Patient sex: F
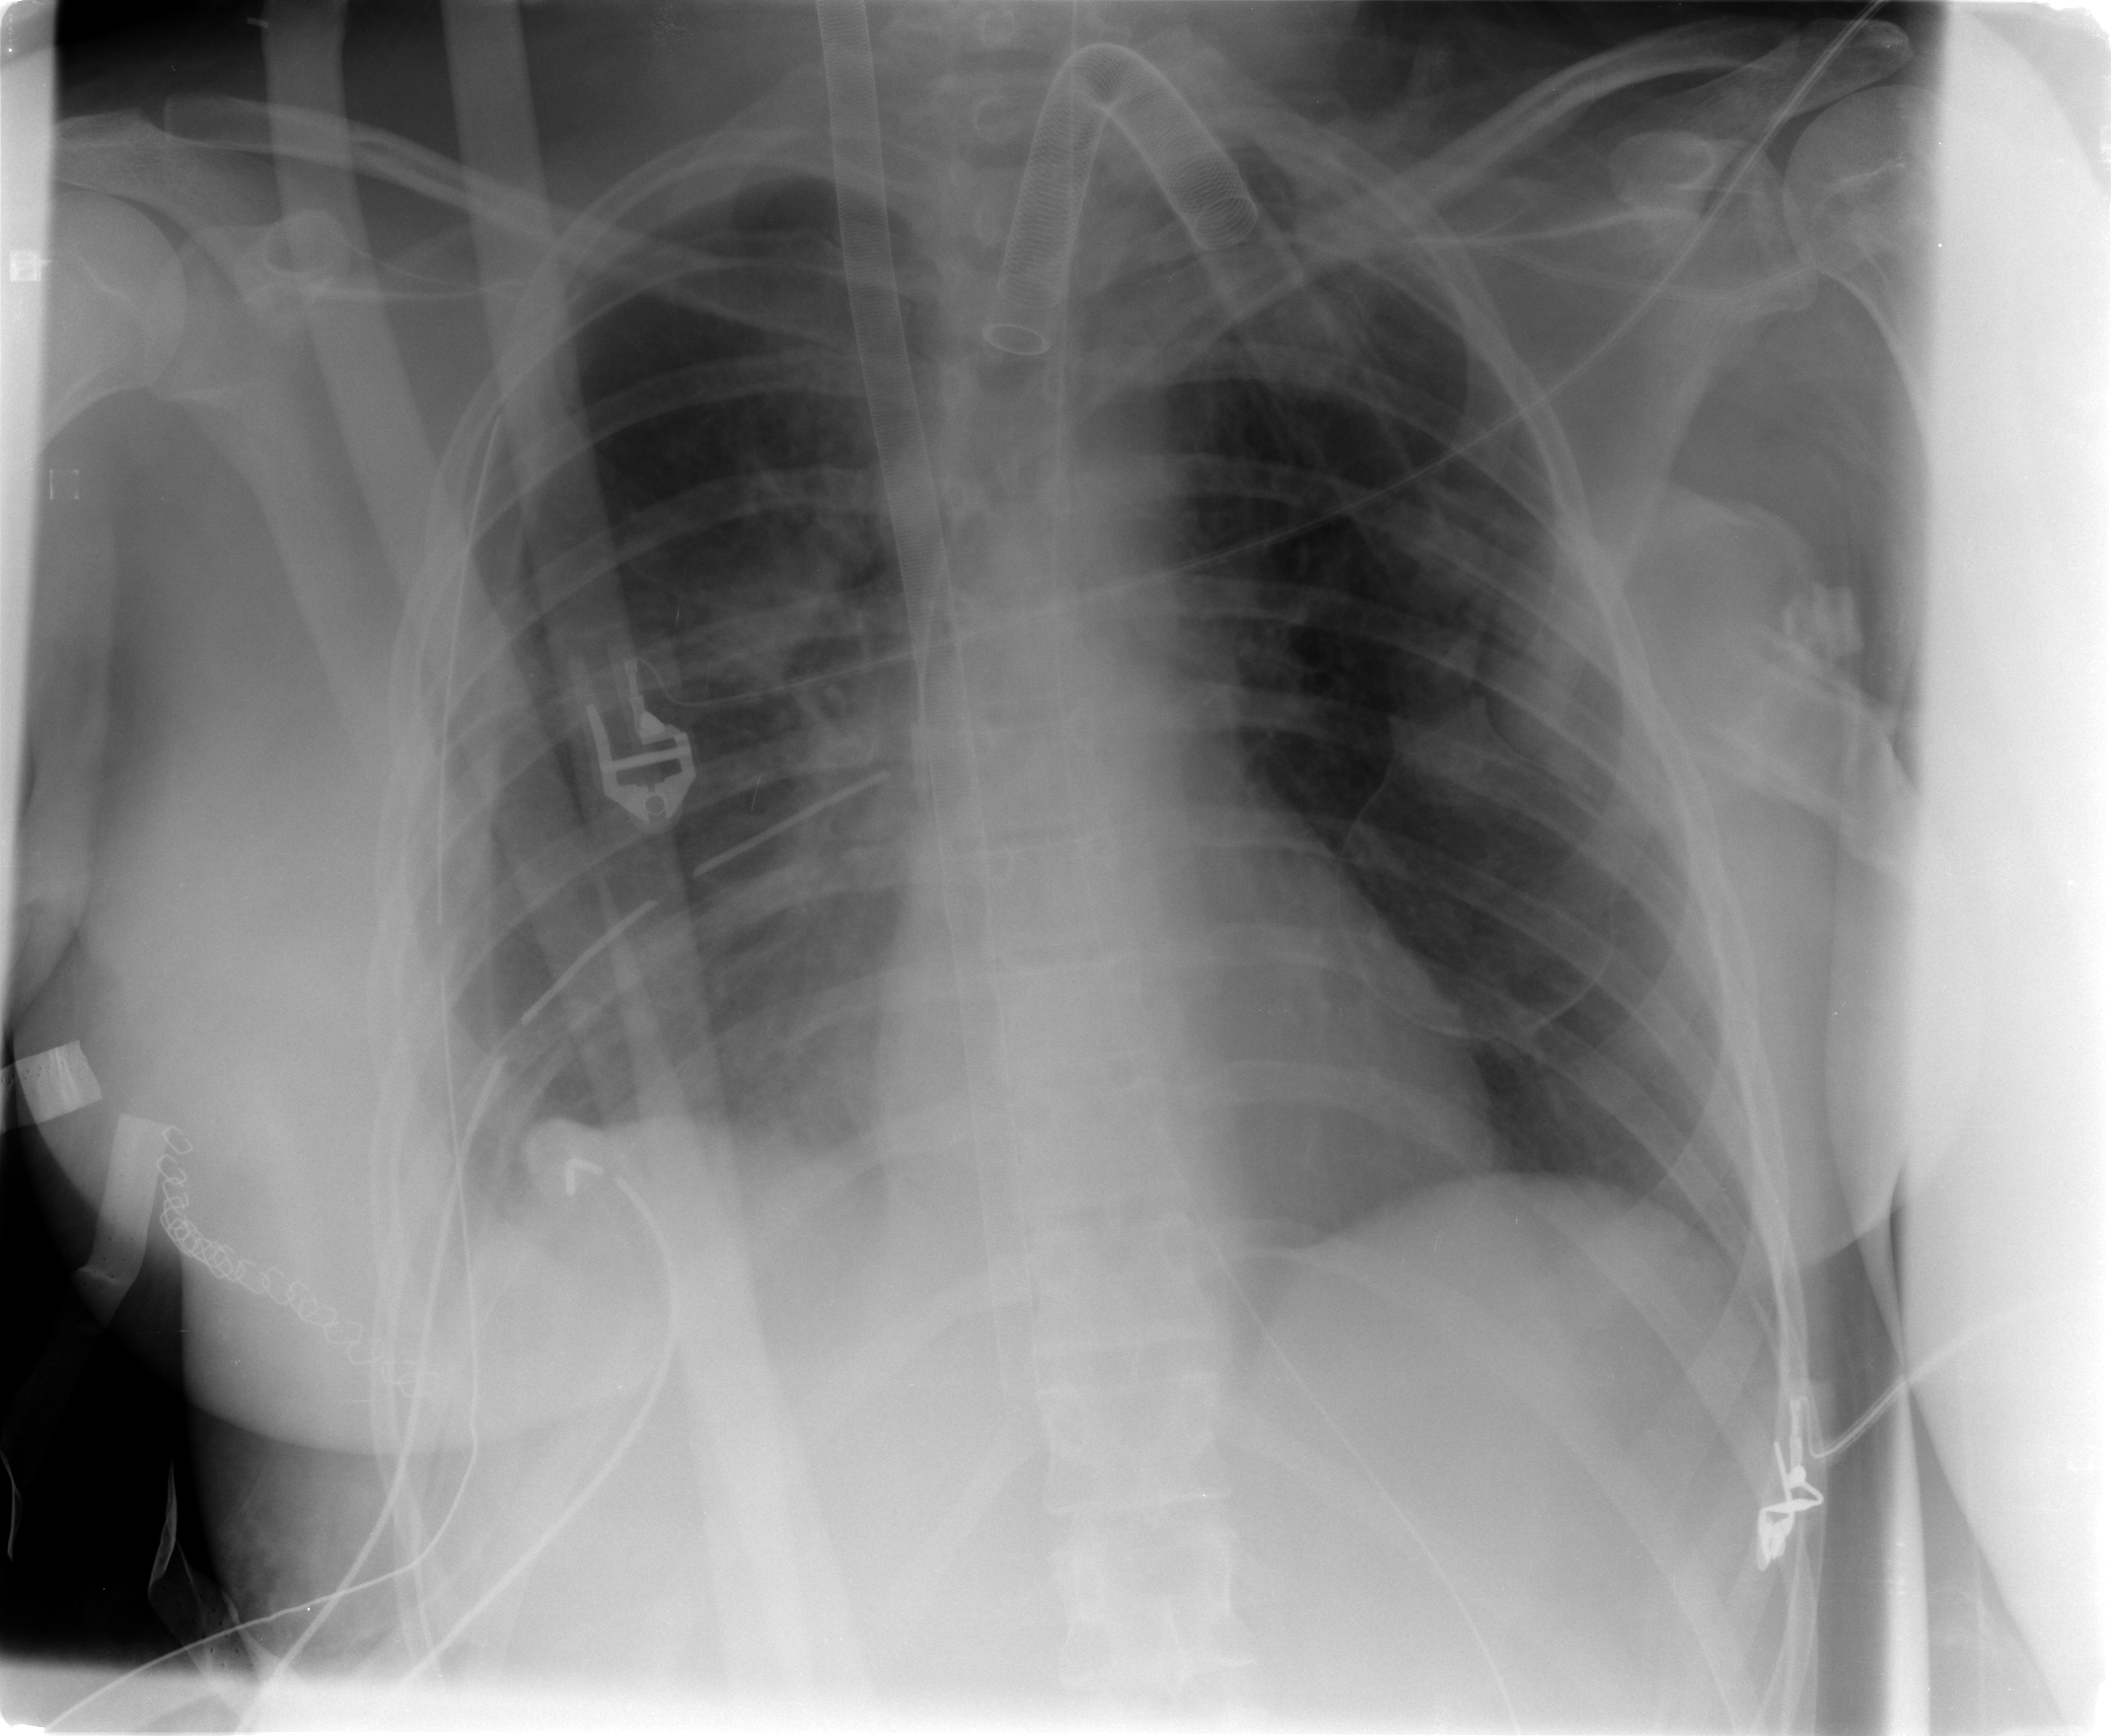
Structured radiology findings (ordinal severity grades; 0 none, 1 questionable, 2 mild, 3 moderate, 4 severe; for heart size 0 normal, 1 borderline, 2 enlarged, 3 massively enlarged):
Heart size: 0
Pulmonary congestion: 0
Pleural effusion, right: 0
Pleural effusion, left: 0
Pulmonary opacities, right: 2
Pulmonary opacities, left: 0
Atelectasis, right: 0
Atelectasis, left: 0